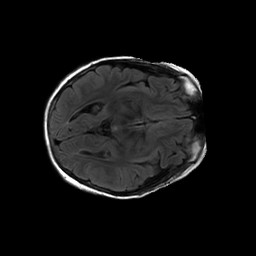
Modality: FLAIR
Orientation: axial
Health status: ill
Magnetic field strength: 3 T